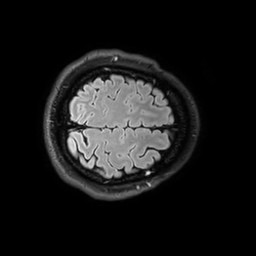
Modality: FLAIR
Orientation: axial
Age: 34
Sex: male
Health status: ill
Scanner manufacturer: philips
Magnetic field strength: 3 T
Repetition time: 4.8 s
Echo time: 0.3079 s